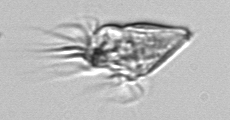
Label: Strombidium_morphotype1